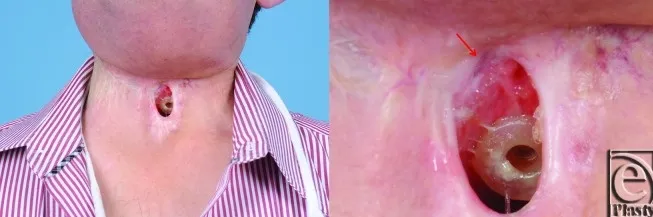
Size reduction of pharyngocutaneous fistula 3 months following first fat grafting.
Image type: medical_photograph (other_medical_photograph)